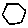
Label: hexagon